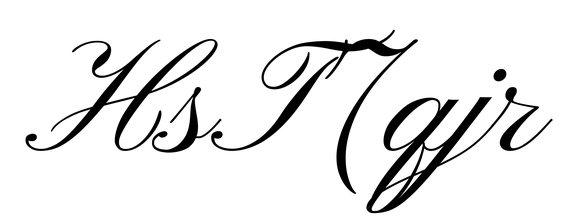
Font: PinyonScript-Regular